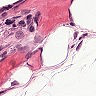
Metastatic tissue present: yes